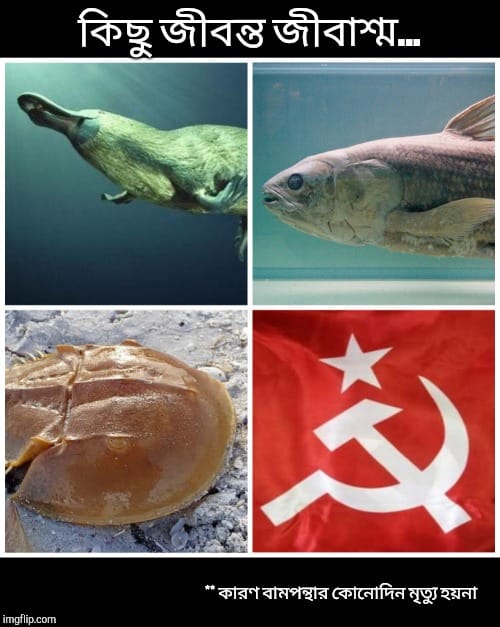
Text: কিছু জীবন্ত জীবাশ্ম, কারণ বামপন্থার কোনদিন মৃত্যু হয়না
Label: Hate
Hate category: Political
Targeted group: Organization